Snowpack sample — Buffalo Mountain, Silverthorne, Colorado, USA (1/25/25, 10:11 AM MST)
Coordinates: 39.6222, -106.1139
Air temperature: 22 °F
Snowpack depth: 110 cm
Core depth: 30 cm
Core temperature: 42.8 °F
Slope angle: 12°, slope face: 102°
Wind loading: high
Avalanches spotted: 0
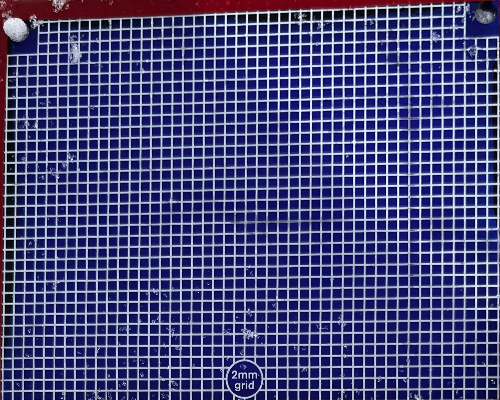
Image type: profile
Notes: No avalanches nearby, collected on the outskirts of a fire break 15 meters from the treeline, on way to Buffalo and Red Mountain